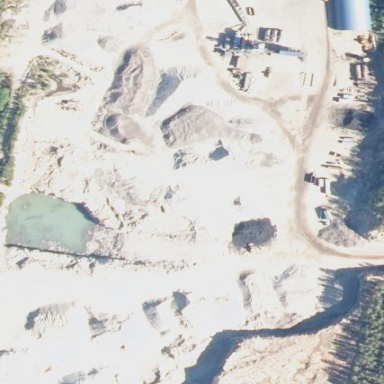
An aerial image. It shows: Quarry area.